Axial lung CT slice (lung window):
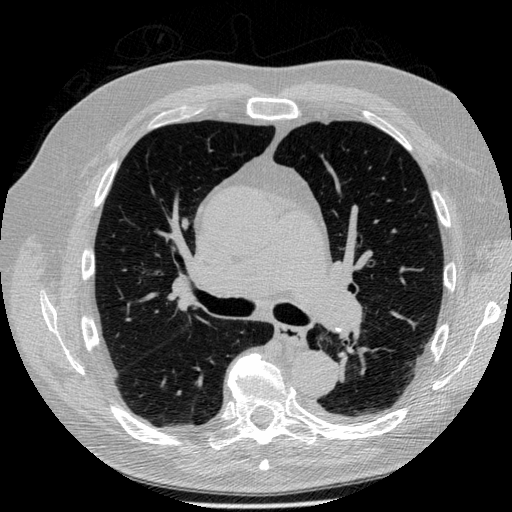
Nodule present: no